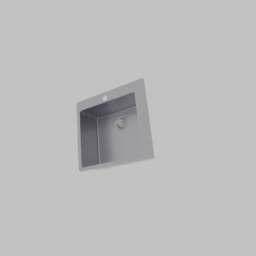
Label: appliances